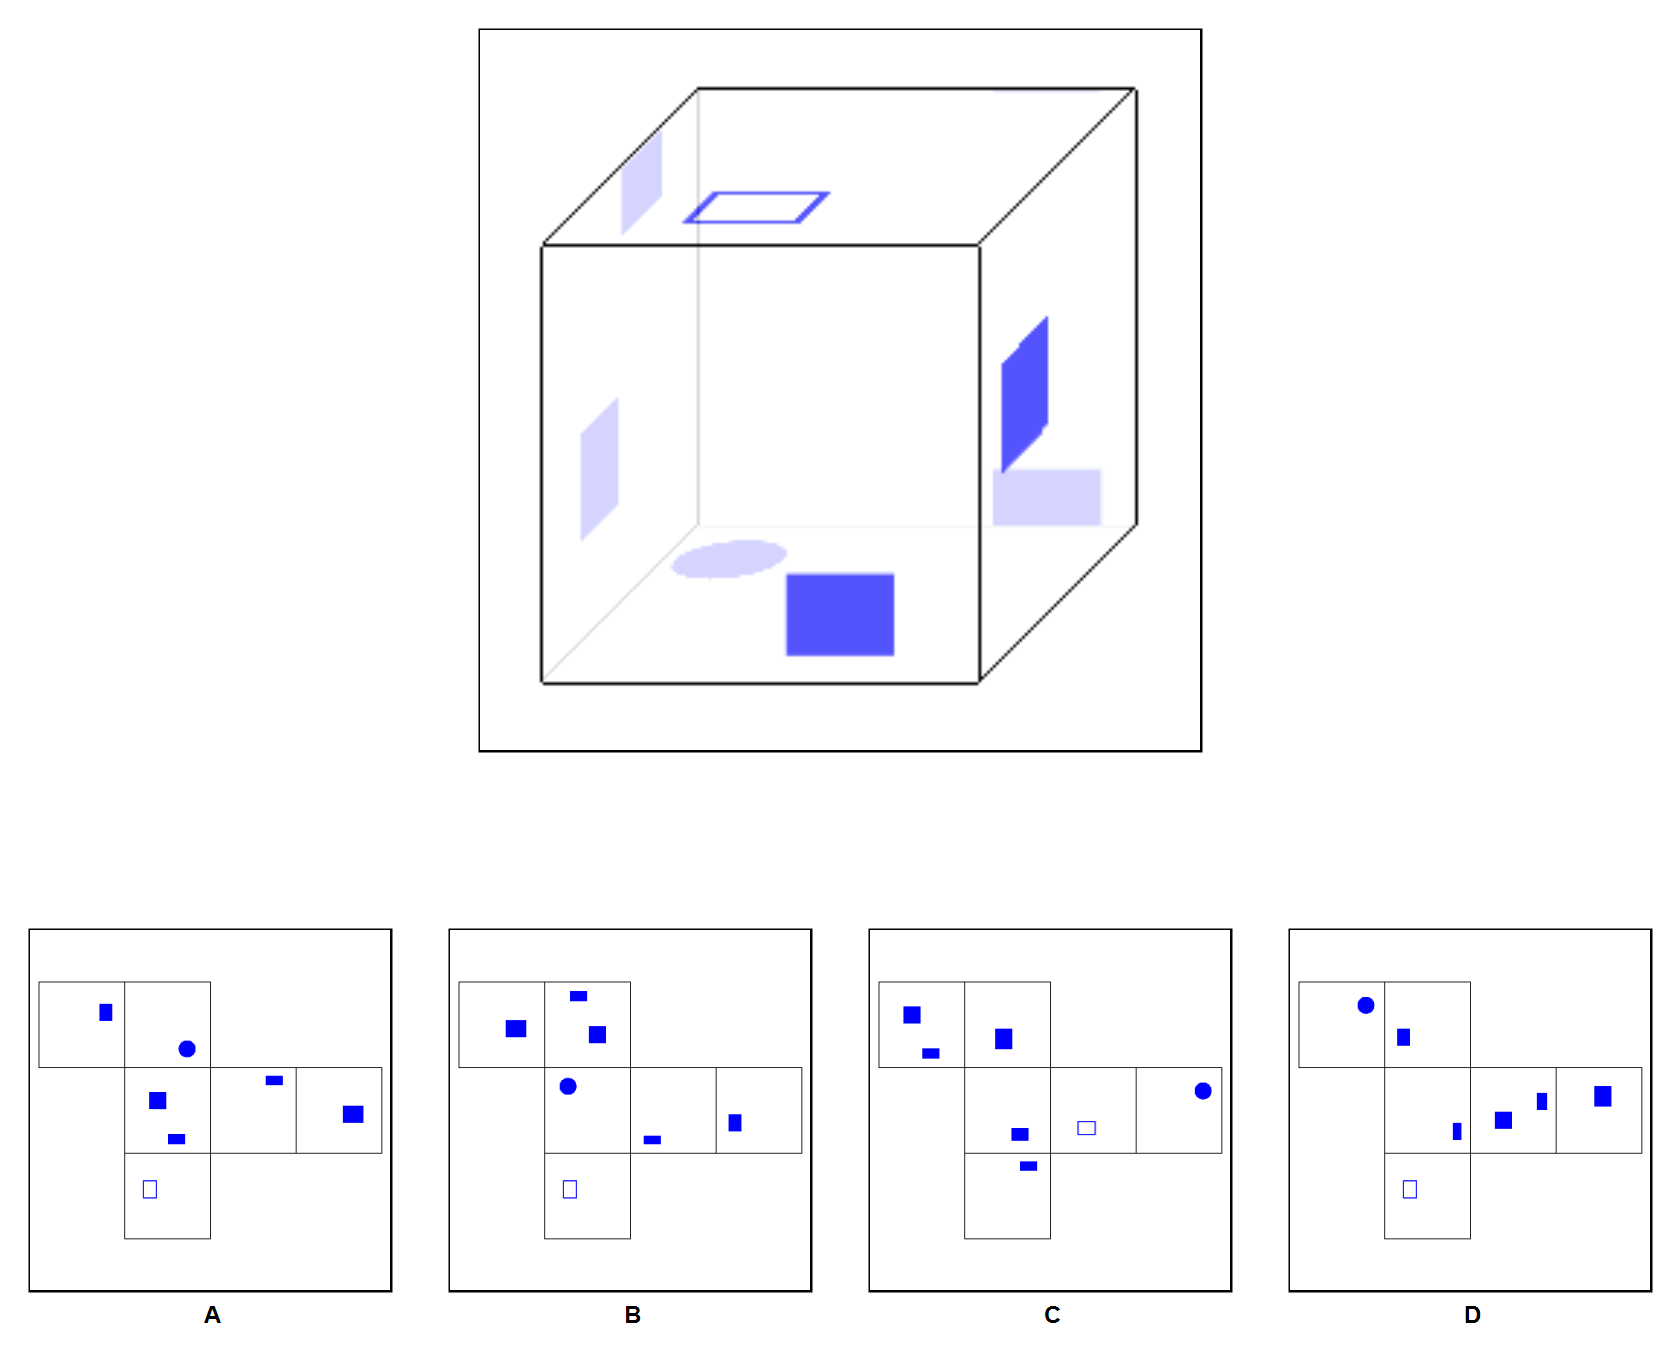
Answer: A